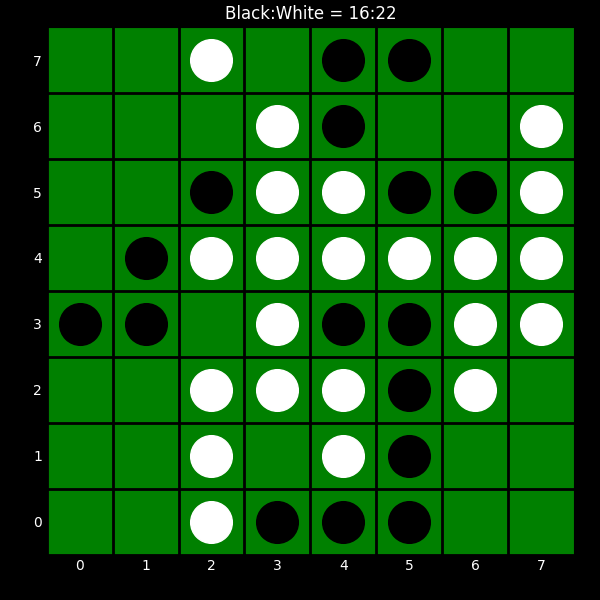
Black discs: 16
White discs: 22